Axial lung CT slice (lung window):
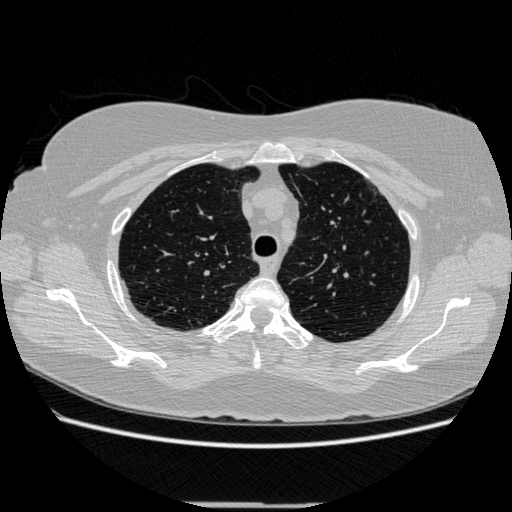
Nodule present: no